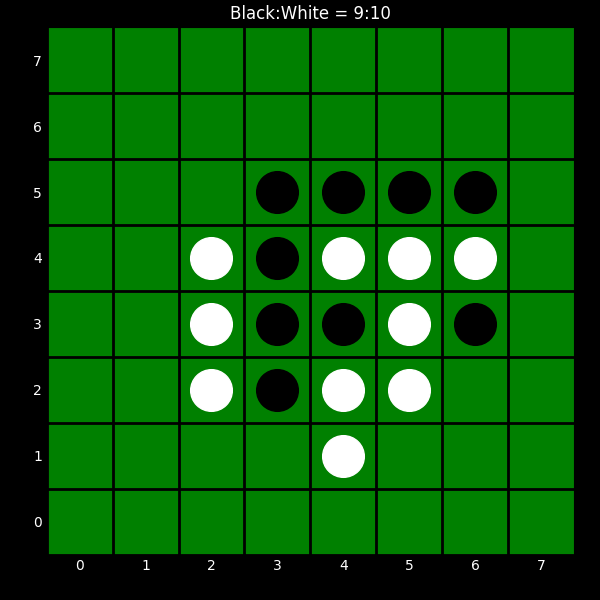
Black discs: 9
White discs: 10